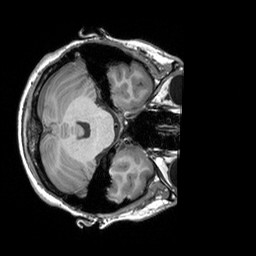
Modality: T1w
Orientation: axial
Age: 28
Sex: female
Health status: healthy
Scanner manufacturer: siemens
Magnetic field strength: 3 T
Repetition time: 2.3 s
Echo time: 0.00303 s